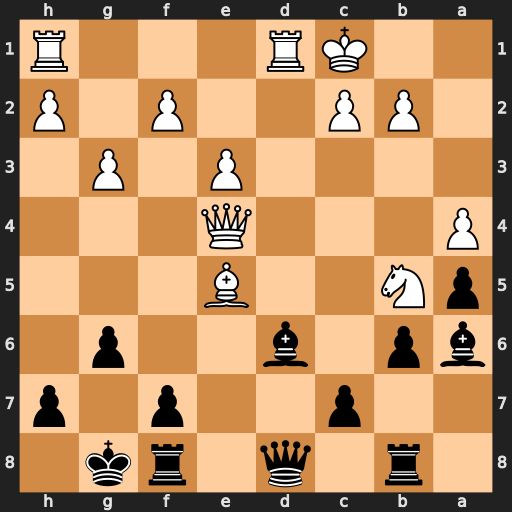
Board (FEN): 1r1q1rk1/2p2p1p/bp1b2p1/pN2B3/P3Q3/4P1P1/1PP2P1P/2KR3R
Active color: b
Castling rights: -
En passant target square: -
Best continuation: Qe7 Nxd6 cxd6 Rxd6 Rfe8 f4 Bb7 Qd4 Bxh1